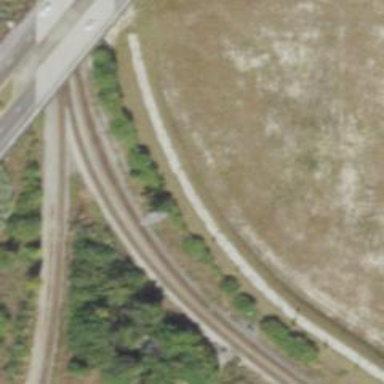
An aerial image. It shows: Railway signal.